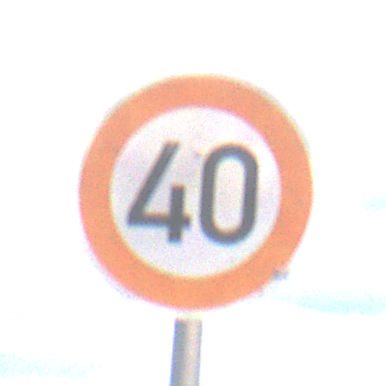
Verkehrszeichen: Geschwindigkeit40
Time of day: SunriseSunset
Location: Outdoor (Nature)
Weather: PartlyCloudy
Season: NotSpecified
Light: Natural